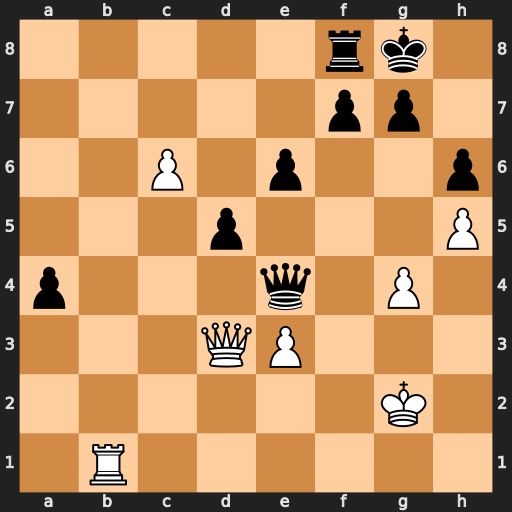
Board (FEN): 5rk1/5pp1/2P1p2p/3p3P/p3q1P1/3QP3/6K1/1R6
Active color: w
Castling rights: -
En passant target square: -
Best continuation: Qxe4 dxe4 c7